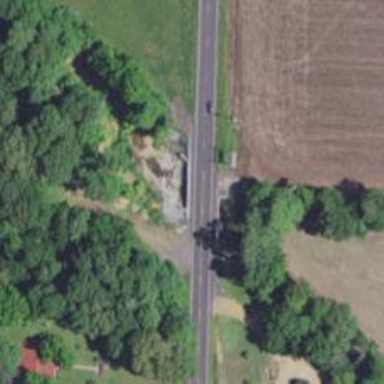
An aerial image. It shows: Culvert tunnel.